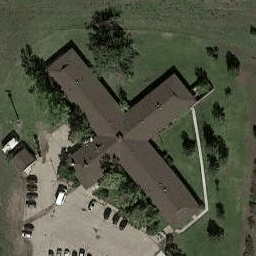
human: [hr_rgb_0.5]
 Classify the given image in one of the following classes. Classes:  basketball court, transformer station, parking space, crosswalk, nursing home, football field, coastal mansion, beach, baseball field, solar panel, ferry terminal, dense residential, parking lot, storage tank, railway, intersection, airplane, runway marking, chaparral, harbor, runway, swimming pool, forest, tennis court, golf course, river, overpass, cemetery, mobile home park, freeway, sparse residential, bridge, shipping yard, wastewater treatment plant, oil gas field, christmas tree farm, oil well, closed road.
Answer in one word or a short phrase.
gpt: nursing home